Question: I have a Windows Store App which will be released in multiple languages.
In Package.appxmanifest under Visual Assets with "Tile Images and Logos" selected from the tree on the left there is an option 'Short name:' where I can put in the text which appears on the start menu icon.

What is the correct way to relate this to the language resource files so the name will be correct for the language of the user?
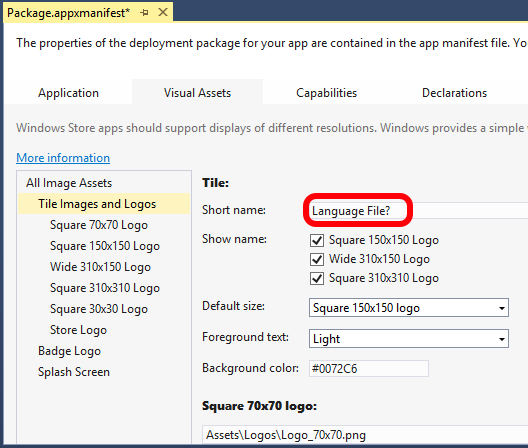
Answer: Use the form where is the name of the string in your resources. This is documented in "How to load string resources" here: <URL>.